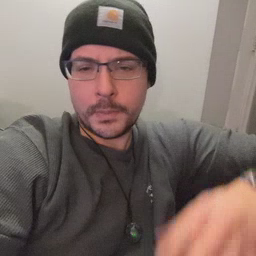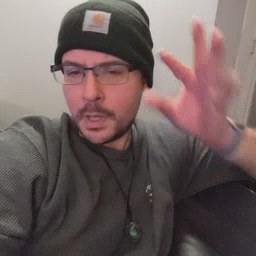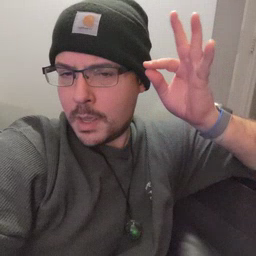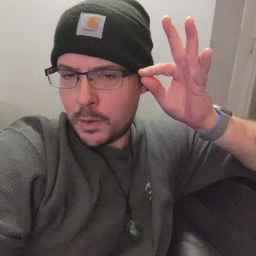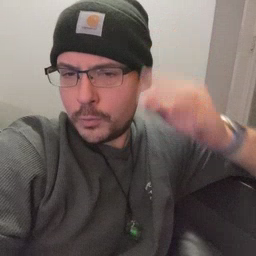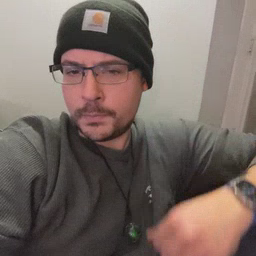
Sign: hair